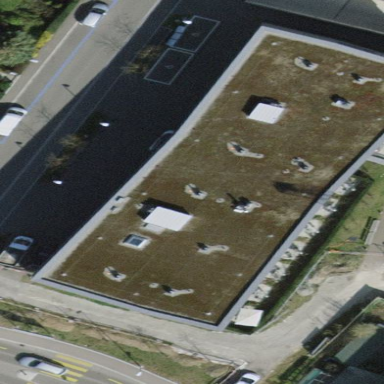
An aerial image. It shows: Building.